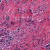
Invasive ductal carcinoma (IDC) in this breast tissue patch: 0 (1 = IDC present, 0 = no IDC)